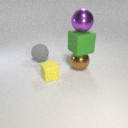
large green rubber cube above large brown metal sphere